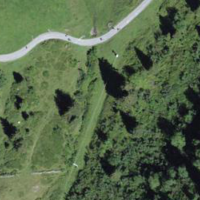
EUNIS habitat code: 41
Species observed at this site:
Rhododendron ferrugineum
Vaccinium myrtillus
Caltha palustris
Trifolium pratense